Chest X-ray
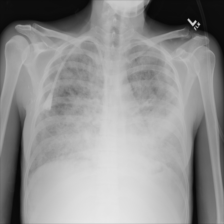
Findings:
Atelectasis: negative
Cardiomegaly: negative
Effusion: negative
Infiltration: negative
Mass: negative
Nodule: negative
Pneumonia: negative
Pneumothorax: negative
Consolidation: positive
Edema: positive
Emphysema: negative
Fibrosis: negative
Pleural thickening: negative
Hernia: negative